Current action and preconditions to check: trajectory_clear

Your task: For each precondition in the list above, predict whether it will hold at this action.

Consider the current scene as observed from the mobile robot's camera, and analyze the predicted future states of all dynamic agents (e.g., people, animals, vehicles, or any moving entities) within the NEXT SECOND.

IMPORTANT: Only answer "very likely" if you are absolutely certain—based on strong, clear evidence—that a dynamic agent will violate the precondition in the predicted future state. Do NOT answer "very likely" for unlikely, ambiguous, or low-probability risks.

Ask yourself for each precondition: Is there a high probability, with clear and convincing evidence, that the predicted future states of any dynamic agent will interfere with the predicted future state of the currently executing action within the NEXT SECOND, causing that precondition to fail?

Assess the risk level based on these predictions. Use "likely" or "very likely" if motions create a clear risk of interference.

Use "neutral" or "improbable" if agents are nearby but their predicted paths are clearly diverging or non-conflicting.

Failure Risk Categories: "very improbable", "improbable", "neutral", "likely", "very likely"

Answer Format: Output ONLY the probability_of_failure value from these categories: "very improbable", "improbable", "neutral", "likely", "very likely"

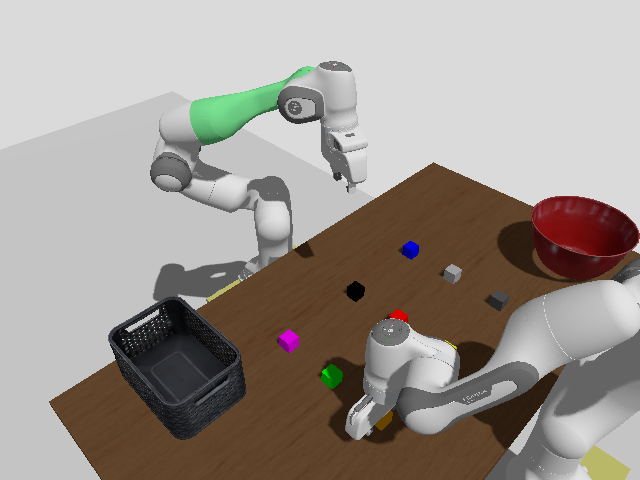

Answer: very improbable